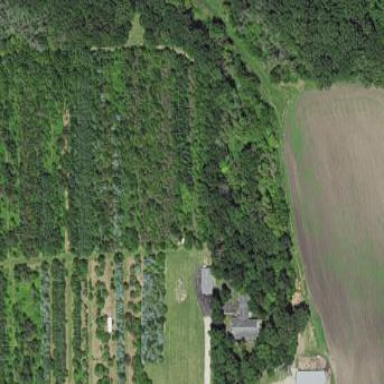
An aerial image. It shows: Plant nursery specializing in trees.